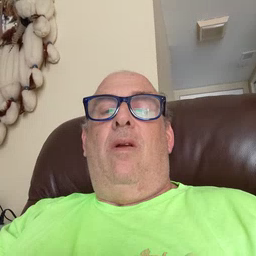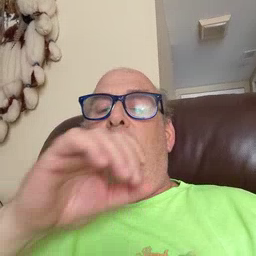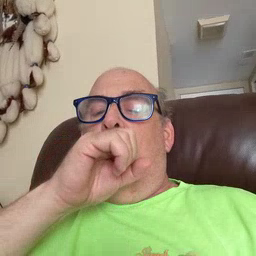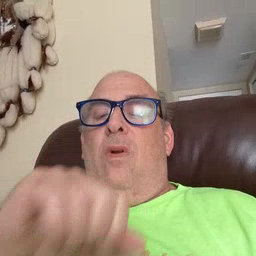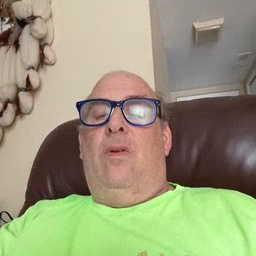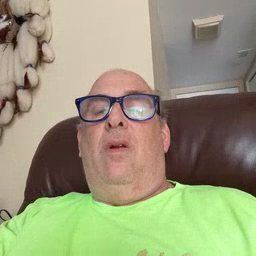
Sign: orange